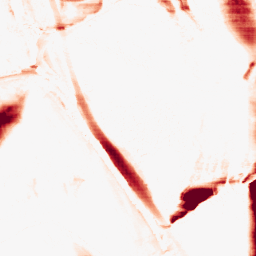
Category: morphological
Decomposition family: morphological_ellipse
Decomposition parameters: operation: opening
width: 5
height: 50
Upsampling method: sinc_blackman
Upsampling parameters: scale: 4
kernel_size: 8
Upsampling scale: 4